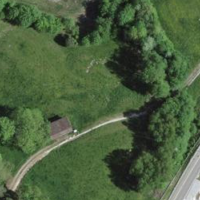
EUNIS habitat code: 57
Species observed at this site:
Prunus spinosa